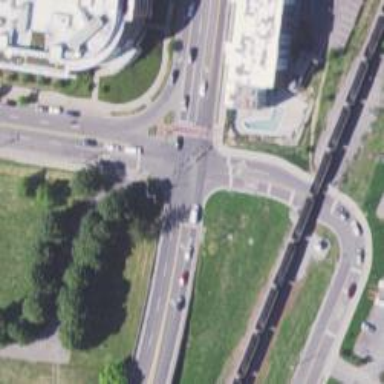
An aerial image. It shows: Footway that serves as traffic island.